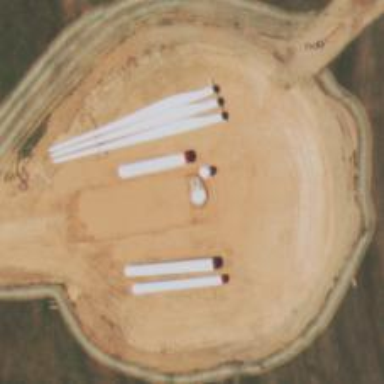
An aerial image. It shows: Wind power generator using wind turbines.